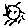
Label: sun